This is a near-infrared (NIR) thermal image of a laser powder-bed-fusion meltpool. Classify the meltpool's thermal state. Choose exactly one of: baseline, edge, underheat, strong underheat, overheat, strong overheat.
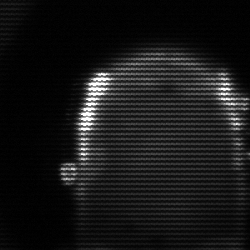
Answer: baseline